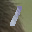
Label: 1